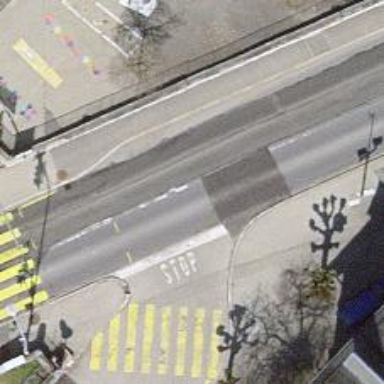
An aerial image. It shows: Traffic signals at road crossing.